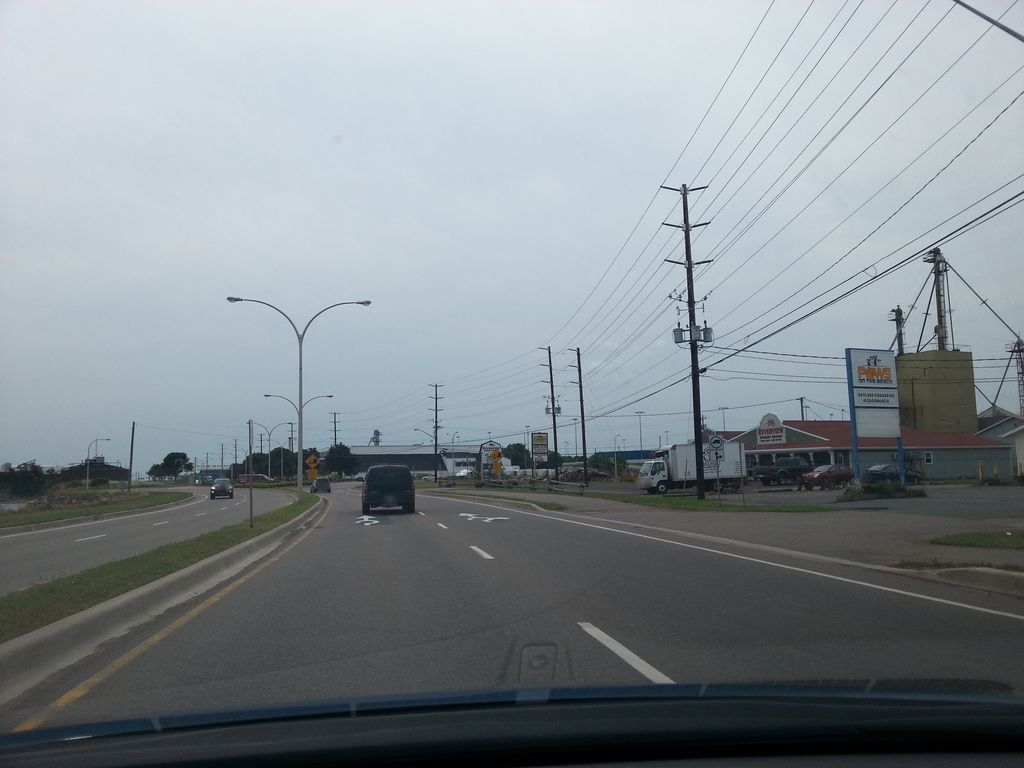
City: charlottetown